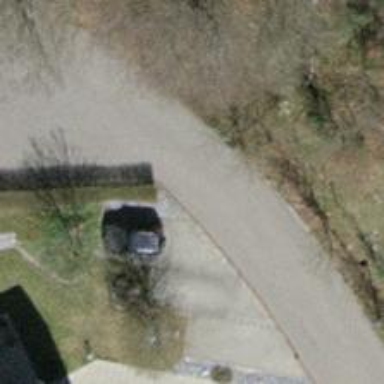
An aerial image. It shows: Smoothly paved residential road.